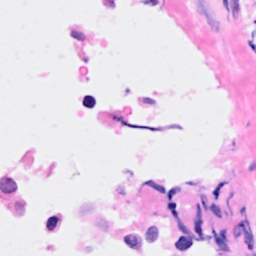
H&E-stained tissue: Breast